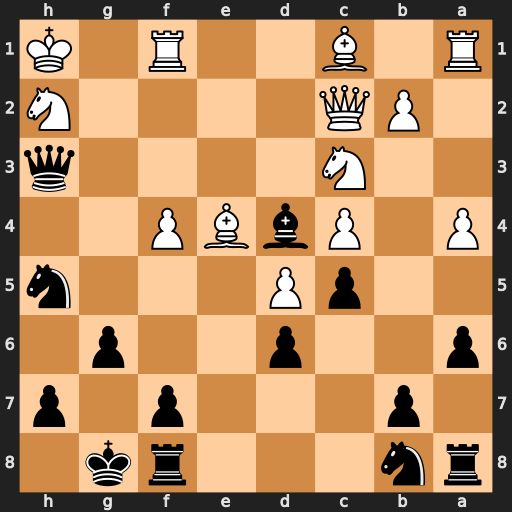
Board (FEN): rn3rk1/1p3p1p/p2p2p1/2pP3n/P1PbBP2/2N4q/1PQ4N/R1B2R1K
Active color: b
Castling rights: -
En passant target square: -
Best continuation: Ng3#